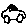
Label: car